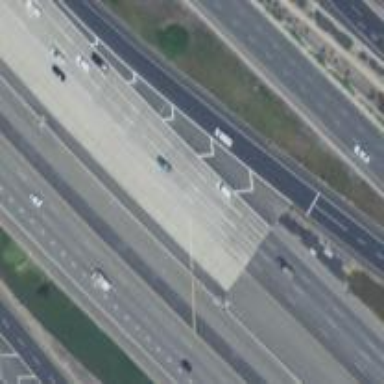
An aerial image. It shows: Motorway.